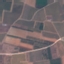
Land use / land cover class: PermanentCrop